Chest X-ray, AP view. Patient: 48 years old, sex F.
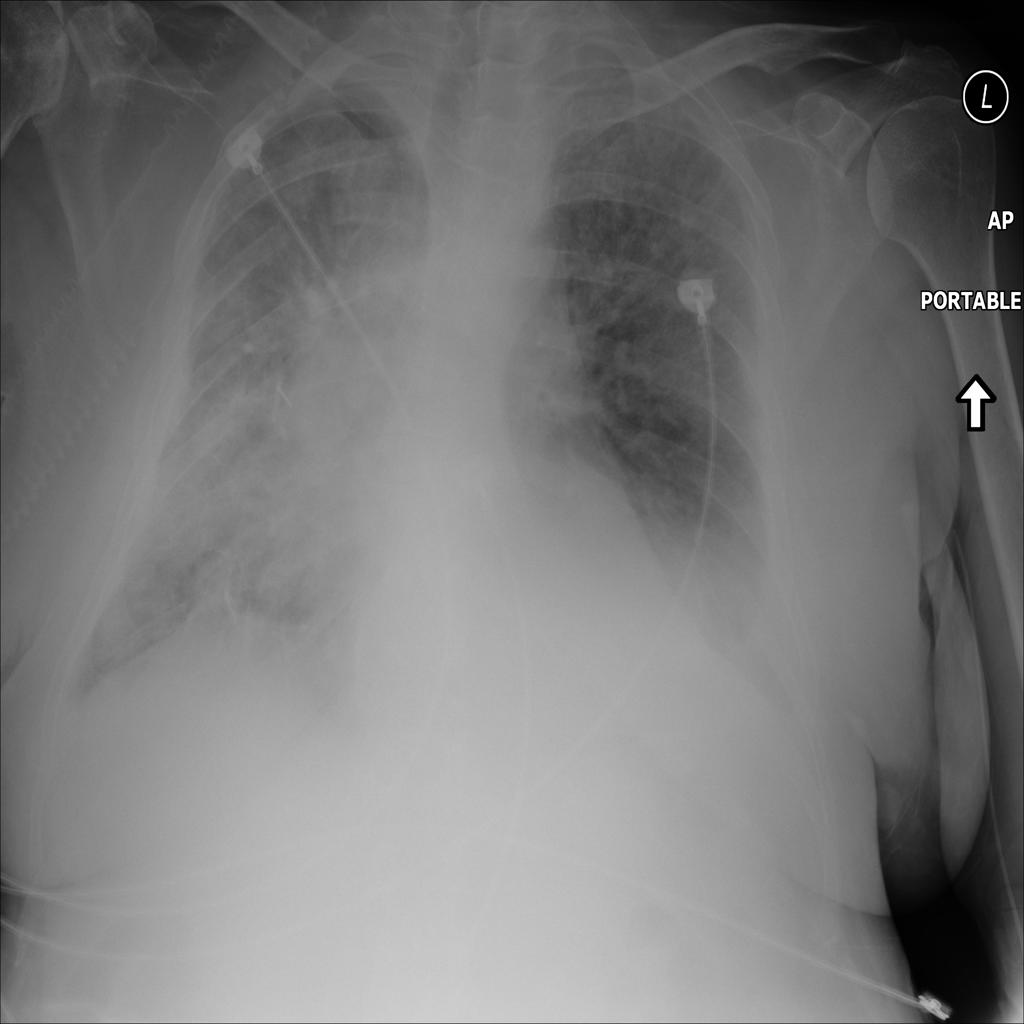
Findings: Atelectasis